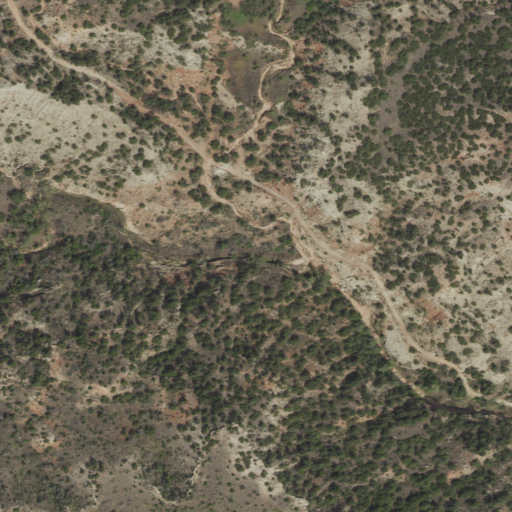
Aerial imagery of valley in Texas named Corral Draw containing shrub, evergreen forest, and grassland